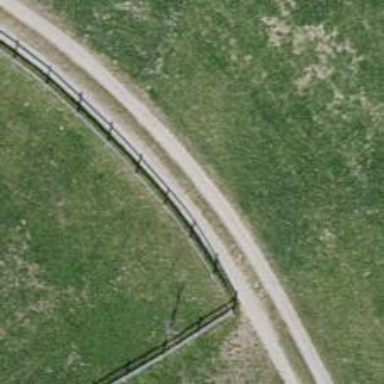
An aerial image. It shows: Concrete track.